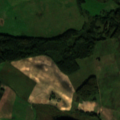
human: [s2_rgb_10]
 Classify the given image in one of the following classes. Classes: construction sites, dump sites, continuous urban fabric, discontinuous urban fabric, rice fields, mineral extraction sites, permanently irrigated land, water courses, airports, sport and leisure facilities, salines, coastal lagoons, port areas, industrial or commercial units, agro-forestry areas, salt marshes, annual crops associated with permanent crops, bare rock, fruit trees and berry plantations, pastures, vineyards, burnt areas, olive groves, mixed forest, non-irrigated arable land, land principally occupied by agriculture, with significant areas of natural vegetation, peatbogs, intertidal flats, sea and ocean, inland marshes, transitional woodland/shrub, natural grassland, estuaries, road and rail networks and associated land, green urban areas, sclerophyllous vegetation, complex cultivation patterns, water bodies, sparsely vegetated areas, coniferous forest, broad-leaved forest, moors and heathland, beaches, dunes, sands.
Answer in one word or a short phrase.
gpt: non-irrigated arable land, complex cultivation patterns, land principally occupied by agriculture, with significant areas of natural vegetation, broad-leaved forest, peatbogs